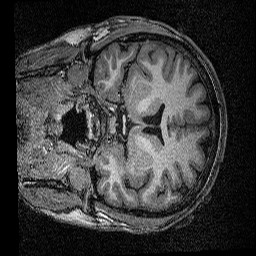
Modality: T1w
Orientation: coronal
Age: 30
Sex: male
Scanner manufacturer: siemens
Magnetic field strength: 3 T
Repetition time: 2.53 s
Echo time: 0.00342 s